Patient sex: M
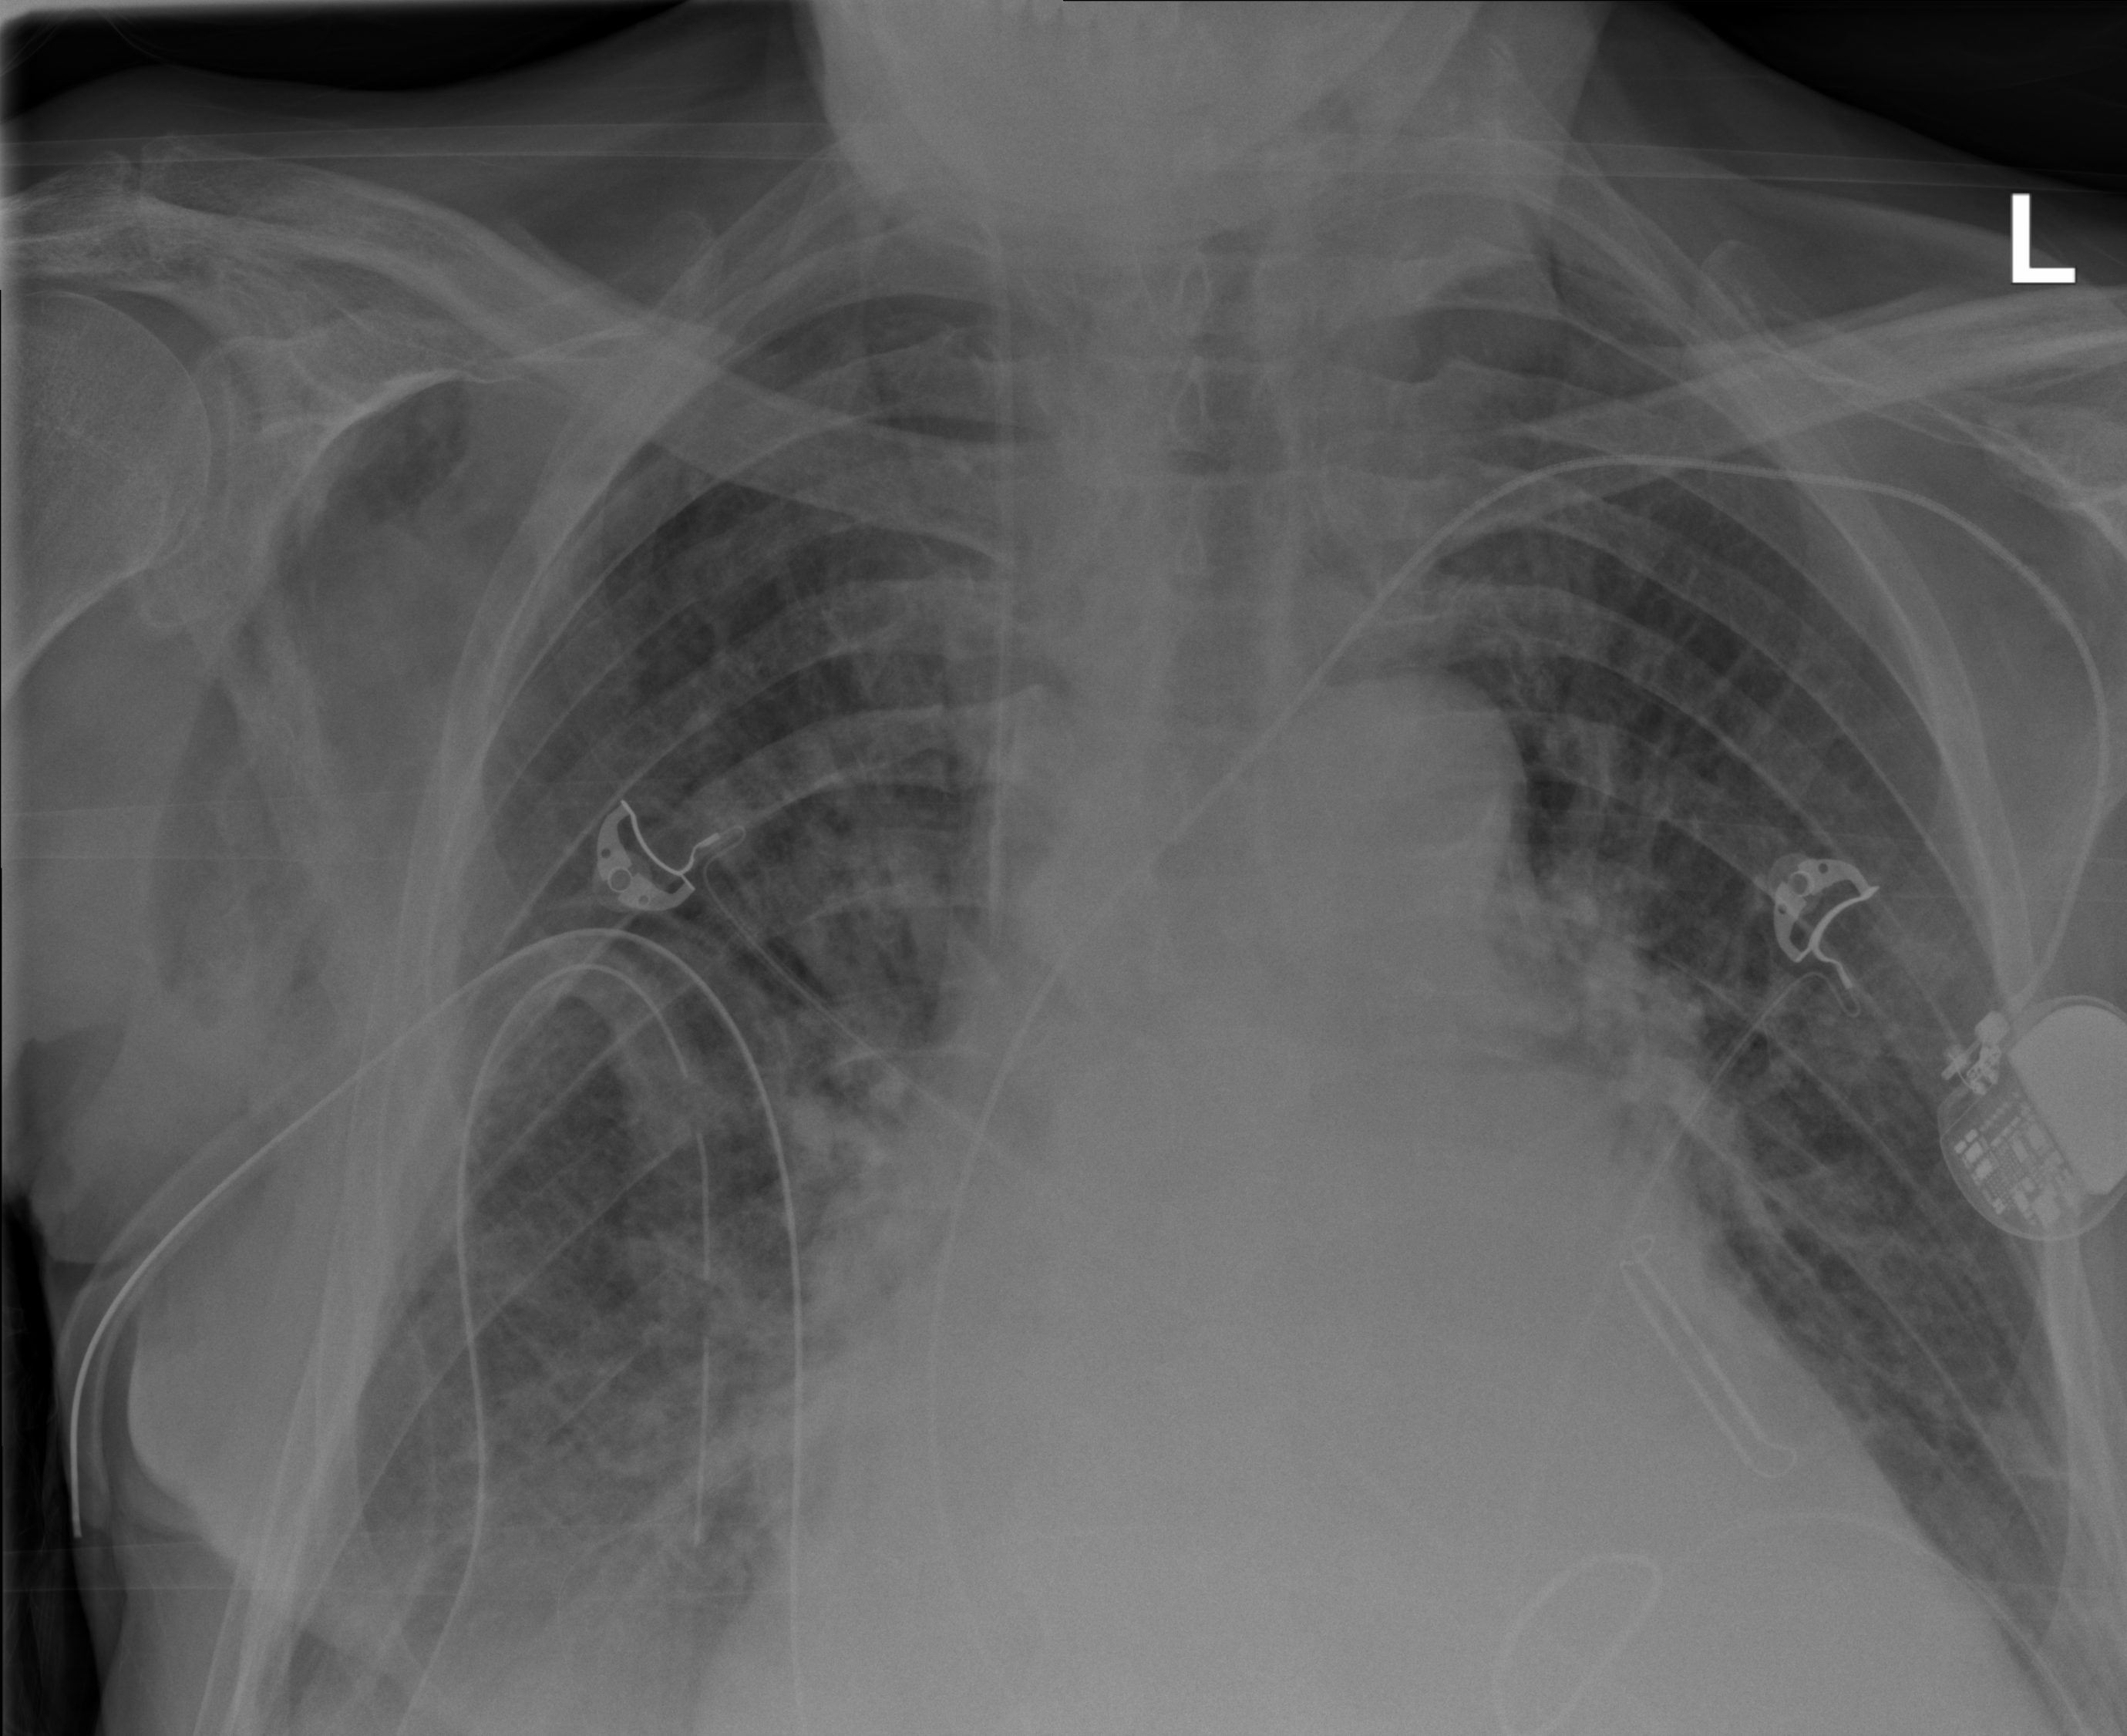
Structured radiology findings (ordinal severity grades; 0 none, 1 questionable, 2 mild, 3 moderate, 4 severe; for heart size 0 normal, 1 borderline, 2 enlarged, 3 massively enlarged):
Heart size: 3
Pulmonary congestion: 2
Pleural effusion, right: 2
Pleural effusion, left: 0
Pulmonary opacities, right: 1
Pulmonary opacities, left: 1
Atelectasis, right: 2
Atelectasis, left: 0